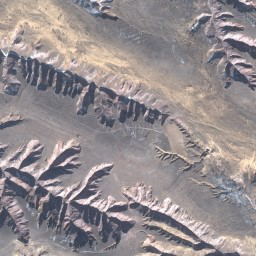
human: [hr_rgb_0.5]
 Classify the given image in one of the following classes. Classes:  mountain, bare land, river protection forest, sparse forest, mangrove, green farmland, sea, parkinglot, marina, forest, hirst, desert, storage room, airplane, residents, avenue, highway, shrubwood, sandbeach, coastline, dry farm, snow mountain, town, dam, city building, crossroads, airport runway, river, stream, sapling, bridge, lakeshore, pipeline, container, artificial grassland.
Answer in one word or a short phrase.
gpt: mountain